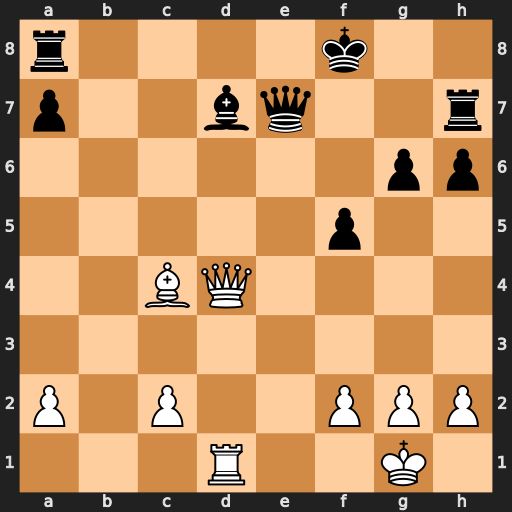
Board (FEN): r4k2/p2bq2r/6pp/5p2/2BQ4/8/P1P2PPP/3R2K1
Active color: w
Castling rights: -
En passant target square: -
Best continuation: Qd5 Rg7 Qxa8+